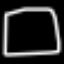
Label: square